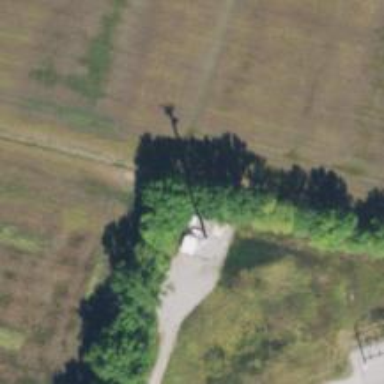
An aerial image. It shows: Mast tower used for communication.